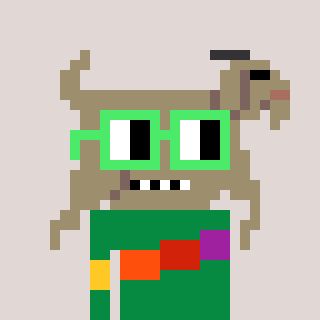
a pixel art character with square light green glasses, a goat-shaped head and a green-colored body on a warm background